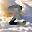
Label: 2